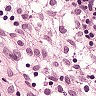
Metastatic tissue present: no